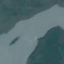
Label: River